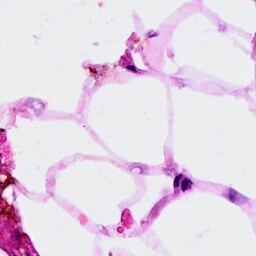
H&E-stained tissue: Breast